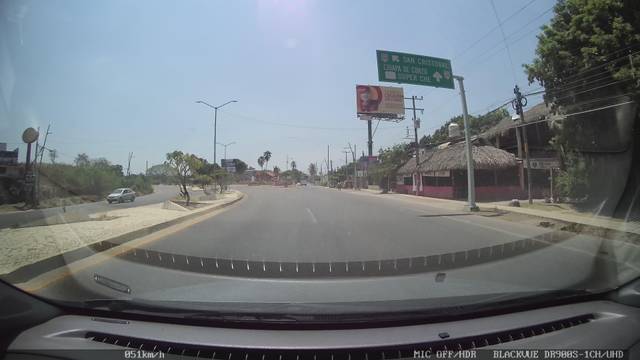
Region: Mexico
Coordinates: 16.72, -93.019